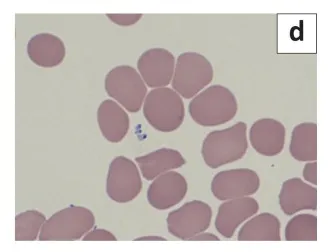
Babesia microti infection acquired in Maine, USA. Blood smear images, Giemsa stain, original magnification. 1000 x. Thin smear showing extra-erythrocytic parasites.
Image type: pathology (giemsa)